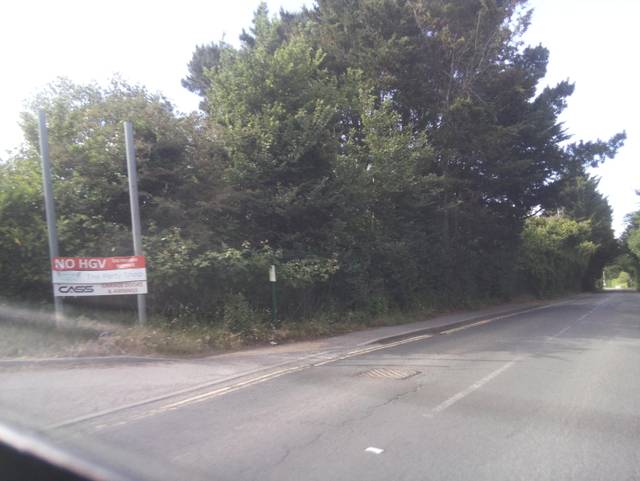
Region: United Kingdom
Coordinates: 51.536, -0.5758